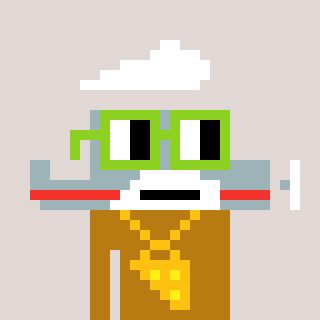
a pixel art character with square light green glasses, a plane-shaped head and a gold-colored body on a warm background